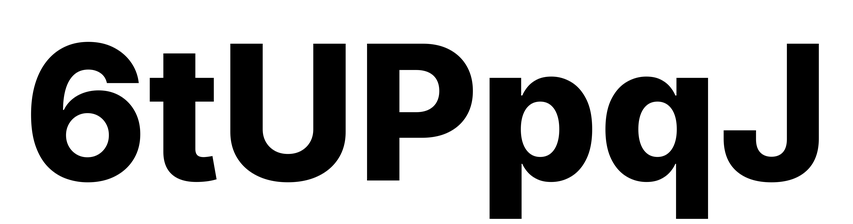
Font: Inter_ExtraBold